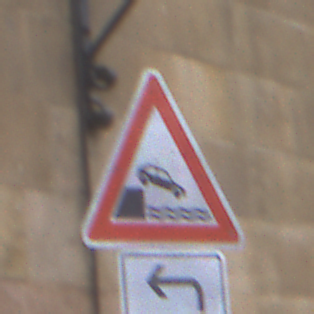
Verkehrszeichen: Ufer
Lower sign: RichtungsangabeDurchPfeile2
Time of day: Midday
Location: Outdoor (Urban)
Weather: Overcast
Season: NotSpecified
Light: Natural